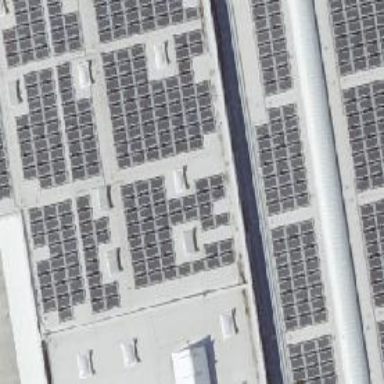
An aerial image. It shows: Small solar photovoltaic panel generator installed on roof. It consists of 54 solar modules that generate electricity.